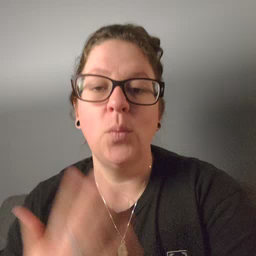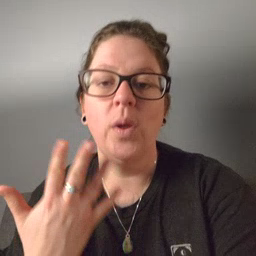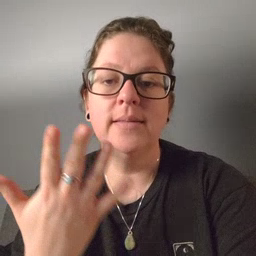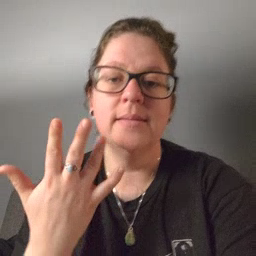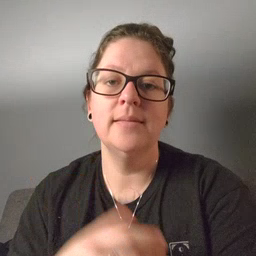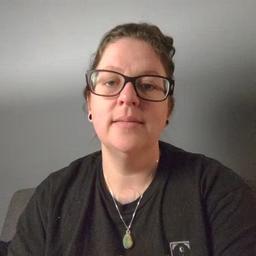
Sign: wait